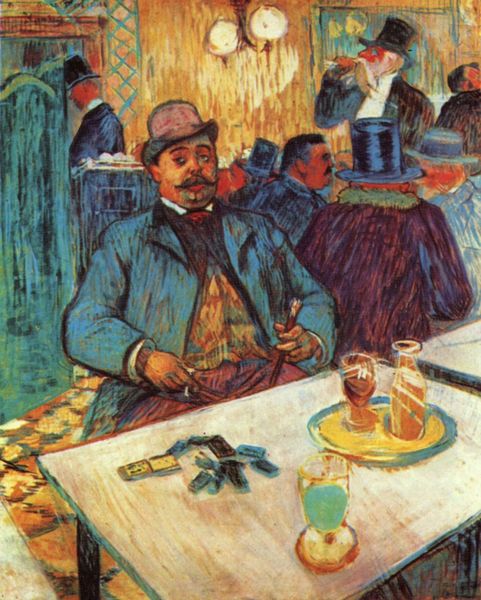
Titel: Monsieur Boileau
Künstler: Henri de Toulouse-Lautrec
Standort: Cleveland (Ohio)
Institution: The Cleveland Museum of Art
Schlagwörter: blau, gemälde, gruppe, hand, kopf, mann, schatten, umhang, wasser, weiß, gelb, grün, impressionismus, menschen, ocker, sitzen, abend, bar, braun, bunt, cafe, getränk, glas, grau, hintergrund, hut, hüte, lampe, lampen, laterne, licht, mund, männer, paris, rücken, schwarz, stuhl, tisch, tische, tür, türkis, blick, rot, tuch, beige, expressionismus, gesellschaft, herren, malerei, rock, teppich, zylinder, alkohol, anzug, bart, flasche, flaschen, getränke, gläser, hemd, hose, jacke, kneipe, lokal, schnurrbart, trinken, wand, wirtschaft, arm, arme, augen, kragen, pelz, schale, stehen, tablett, teller, vollbart, ärmel, bild, herr, portrait, porträt, tischbein, gehen, gitter, boden, gold, mantel, reich, sitzend, adel, kaufmann, vornehm, stock, krug, beine, hellblau, kopfbedeckung, bein, schrank, man, gehstock, stab, moderne, farbe, lila, violett, türe, van gogh, essen, schnäuzer, wein, dick, duktus, salon, schnauz, karten, krawatte, rauchen, zigarre, glanz, durchgang, schnauzbart, schnauzer, jacket, weste, tor, fett, melone, spiel, eingang, verkäufer, gogh, geld, restaurant, absinth, türsteher, macke, entspannung, knauf, karaffe, zigarette, raucher, ausgang, balu, brotzeit, gasthaus, wirtshaus, domino, vincent, zwanziger, august macke, gast, feierabend, beild, bewirtung, feist, arles, bistro, jackette, event, geöb, schokolade, rauche, gehroch, dominosteine, 1890, glasche, herrenrunde, dwirtshaus, jacketz, pup, wiretshaus, ausflog, club